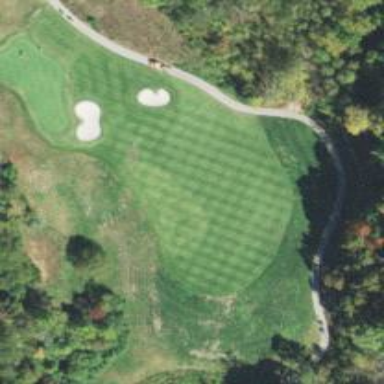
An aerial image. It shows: Golf hole.